Interaction volume radius: 10 \u00c5
Interaction volume height: 20 \u00c5
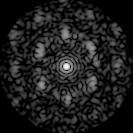
Disorder parameter: 0.696